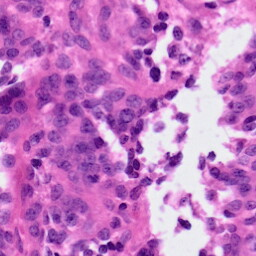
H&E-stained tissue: Ovarian